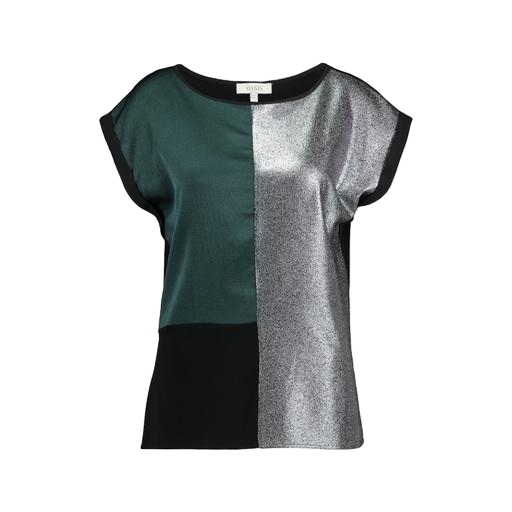
multicolor alice top dual fabric t-shirt, multicolor slash neck tee, black colour block t-shirt, white background